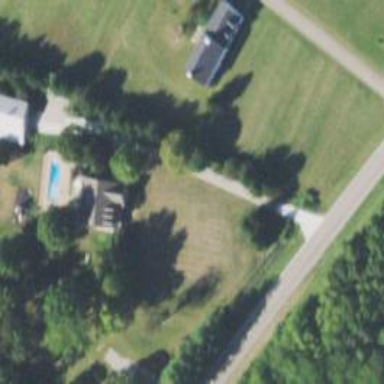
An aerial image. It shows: Driveway.